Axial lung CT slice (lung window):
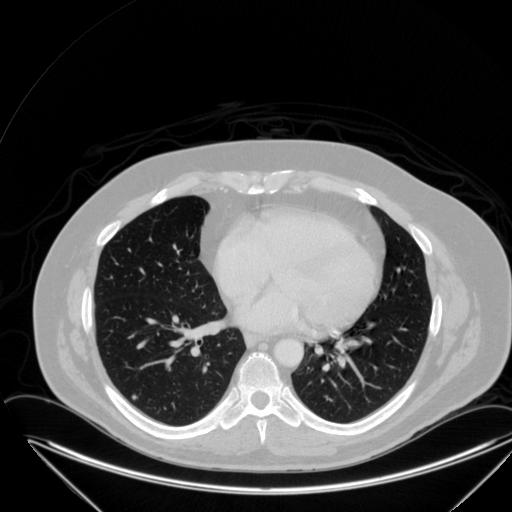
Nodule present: yes
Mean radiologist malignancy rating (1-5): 2.5